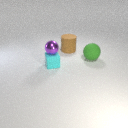
small cyan rubber cube to the left of large brown rubber cylinder